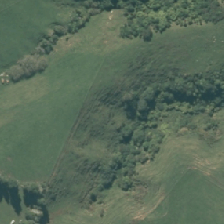
Land cover: broadleaved_indigenous_hardwood